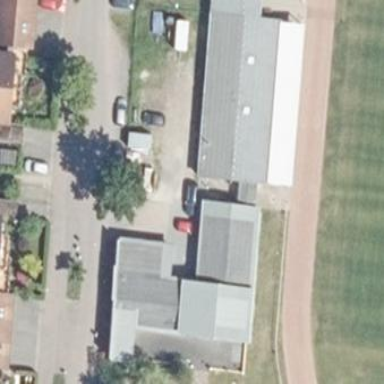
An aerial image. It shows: Restaurant building.